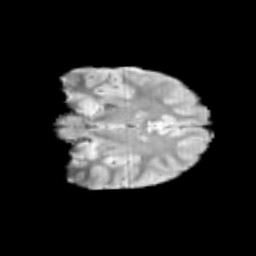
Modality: T2w
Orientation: coronal
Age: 13
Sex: female
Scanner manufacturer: siemens
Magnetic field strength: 3 T
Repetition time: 3.8 s
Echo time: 0.07 s